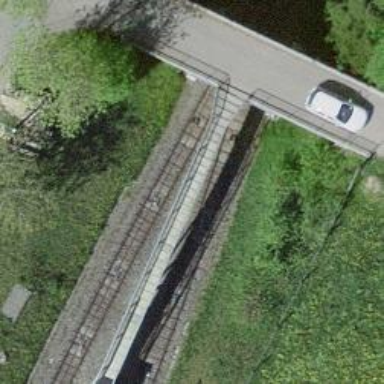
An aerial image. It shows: Funicular station located at railway halt.